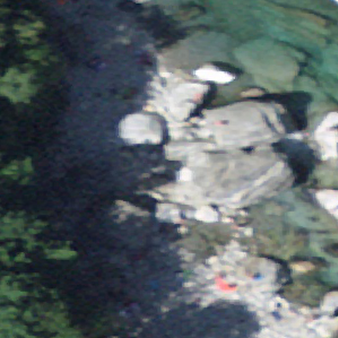
Label: bouldering_area